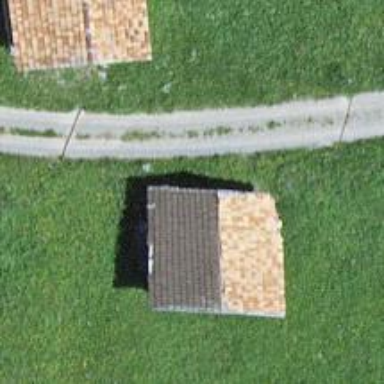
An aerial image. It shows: Stable building.